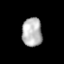
Tissue: lung
Cell type: T cells
Senescence score: 0.15
Nuclear area (px): 568
Mean DAPI intensity: 180.824